Question: For school I am supposed to use recursive backtracking to solve a Boat puzzle. The user inputs a maximum weight for the boat, the amount of item types, and a weight and value for each item type. More than one of each item type can be placed on the boat.
Our assignment states "The program should find a solution that fills the boat with selected valuable items such that the total value of the items in the boat is maximized while the total weight of the items stays within the weight capacity of the boat."
It also has pretty specific template for the recursive backtracking algorithm.
Currently I am using contiguous lists of items to store the possible items and the items on the boat. The item struct includes int members for weight, value, count (of how many times it is used) and a unique code for printing purposes. I then have a Boat class which contains data members max_weight, current_weight, value_sum, and members for each of the contiguous lists, and then member functions needed to solve the puzzle. All of my class functions seem to be working perfectly and my recursion is indeed displaying the correct answer given the example input.
The thing I can't figure out is the condition for extra credit, which is, "Modify your program so that it displays the best solution, which has the lowest total weight. If there are two solutions with the same total weight, break the tie by selecting the solution with the least items in it." I've looked at it for awhile, but I'm just not sure how I can change it make sure the weight is minimized while also maximizing the value. Here is the code for my solution:
'''
bool solve(Boat &boat) {
if (boat.no_more()) {
boat.print();
return true;
}
else {
int pos;
for (int i = 0; i < boat.size(); i++){
if (boat.can_place(i)) {
pos = boat.add_item(i);
bool solved = solve(boat);
boat.remove_item(pos);
if (solved) return true;
}
}
return false;
}
}
'''
All functions do pretty much exactly what their name says. No more returns true if none of the possible items will fit on the boat. Size returns the size of the list of possible items. Adding and removing items change the item count data and also the Boat current_weight and value_sum members accordingly. Also the add_item, remove_item and can_place parameter is the index of the possible item that is being used. In order to make sure maximized value is found, the list of possible items is sorted in descending order by value in the Boat's constructor, which takes a list of possible items as a parameter.
Also here is an example of what input and output look like:

Any insight is greatly appreciated!
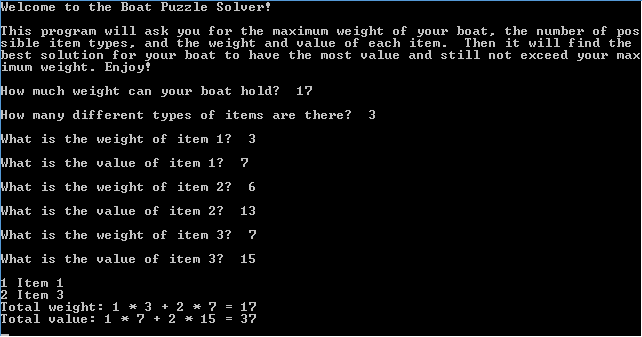
Answer: It turned out that the above solution was correct. The only reason I was getting an incorrect answer was because of my implementation of the nomore() function. In the function I was checking if any item in the possible items list was less than the weight left on the boat. I should have been checking if they were less than or equal to the weight on the boat. A simple mistake.
The wikipedia entry was indeed of use and I enjoyed the comic :)